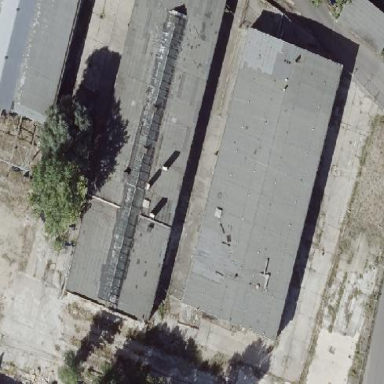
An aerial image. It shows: Commercial building with gabled roof.